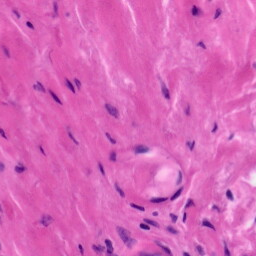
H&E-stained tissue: Tonsil